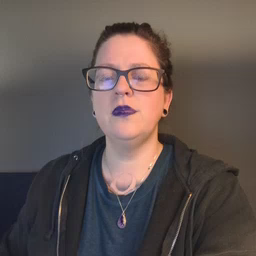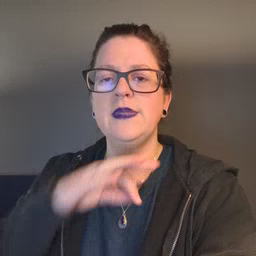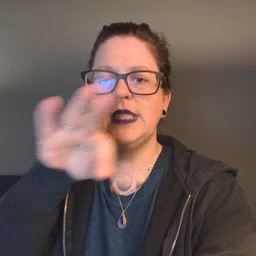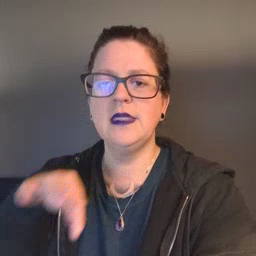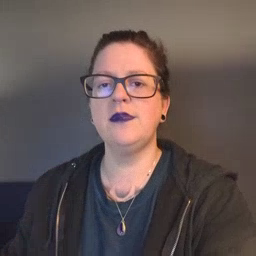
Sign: feet